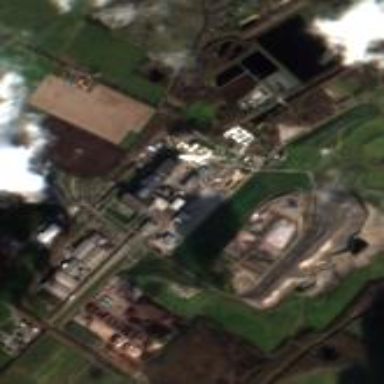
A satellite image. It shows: Industrial power plant with the landuse set as industrial.